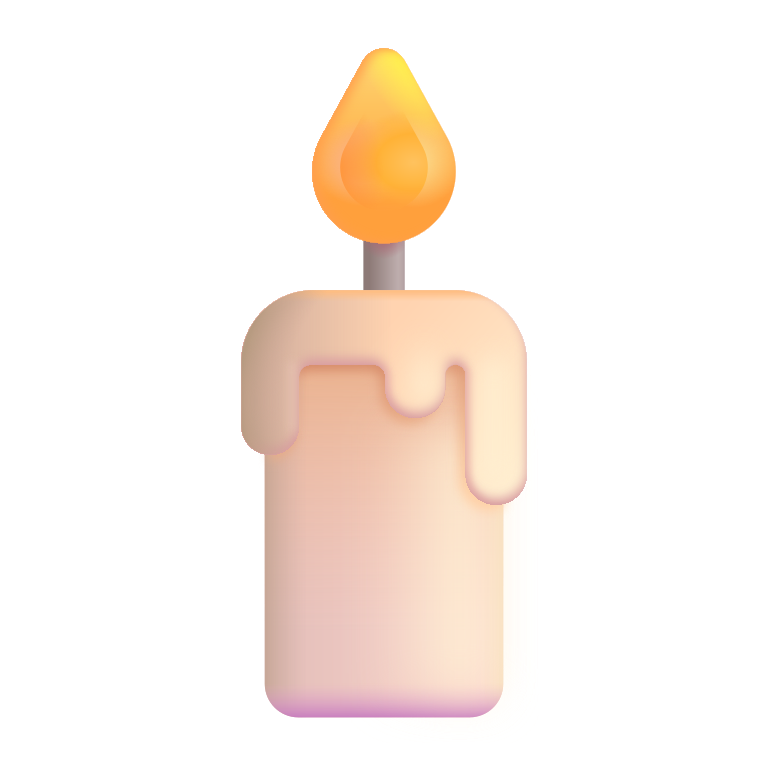
candle color